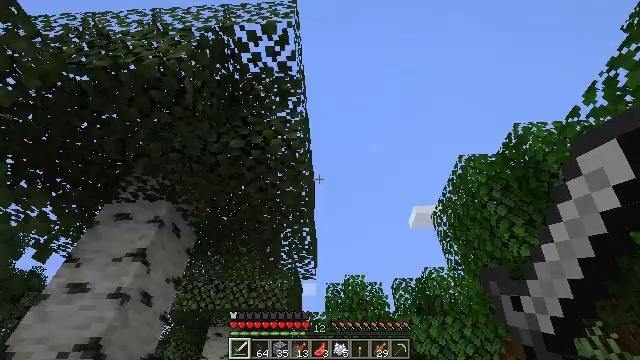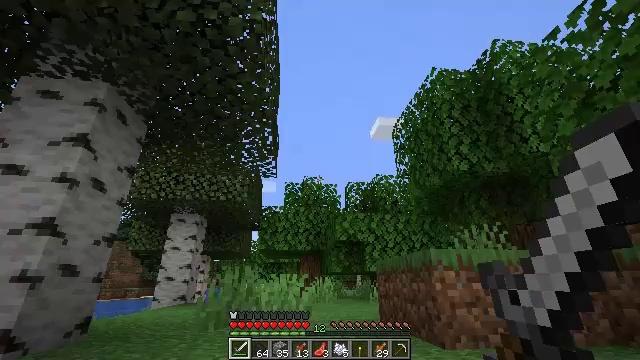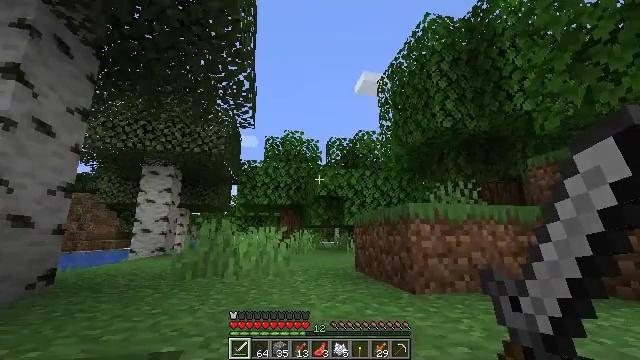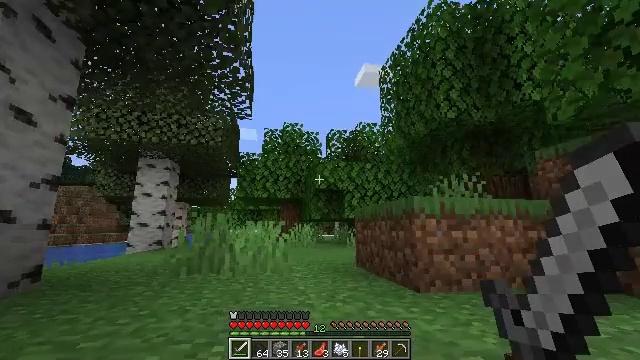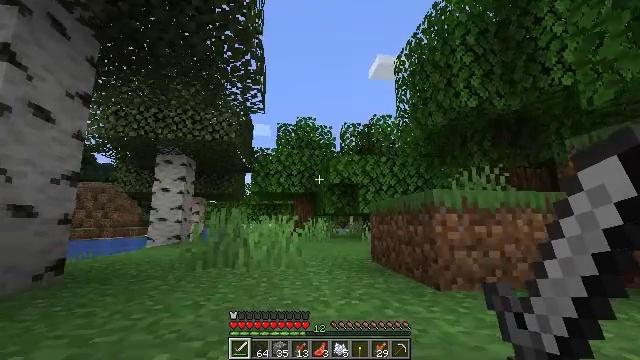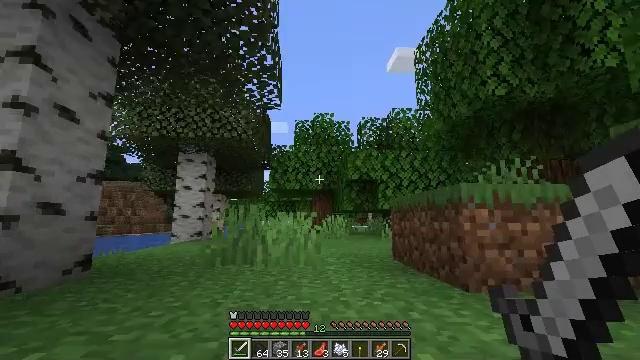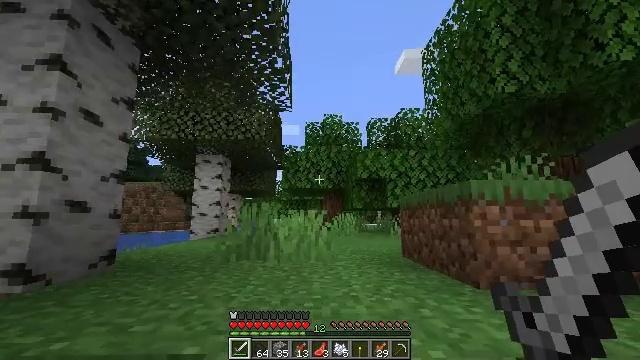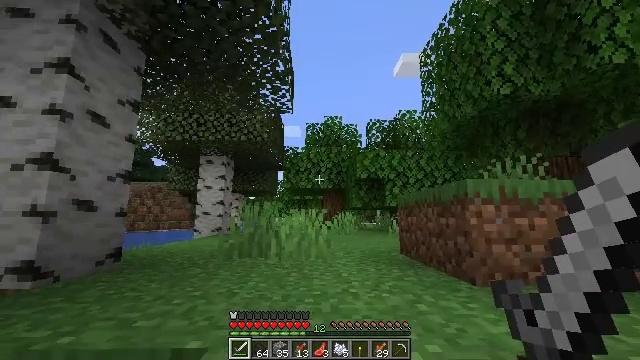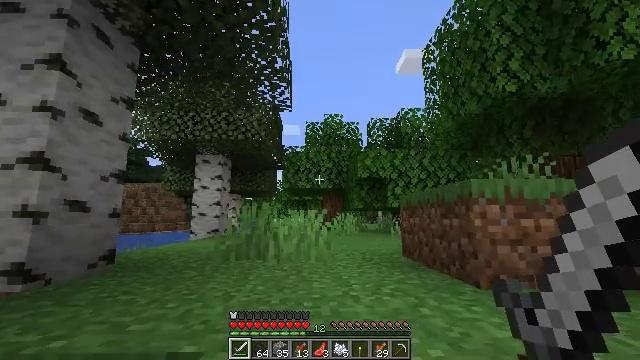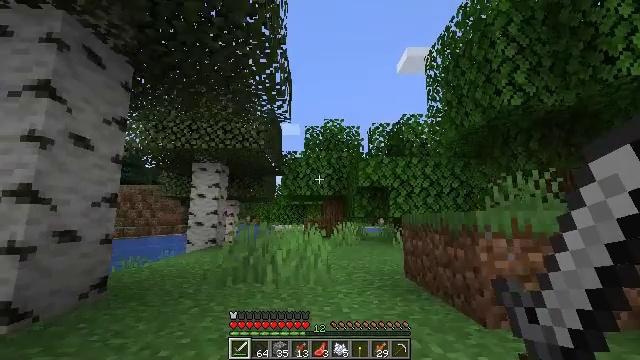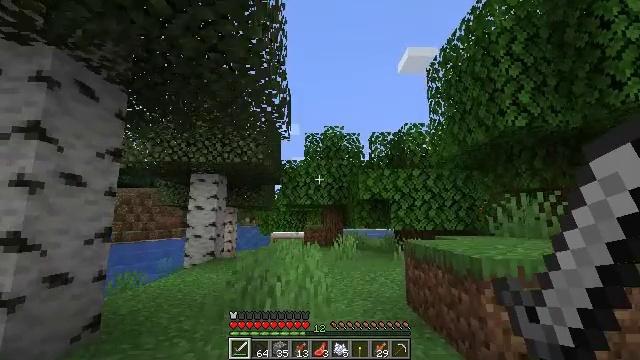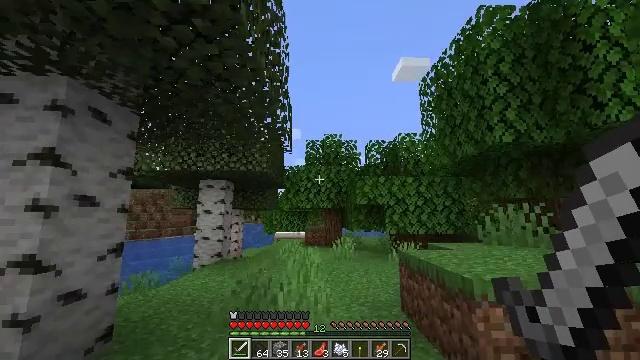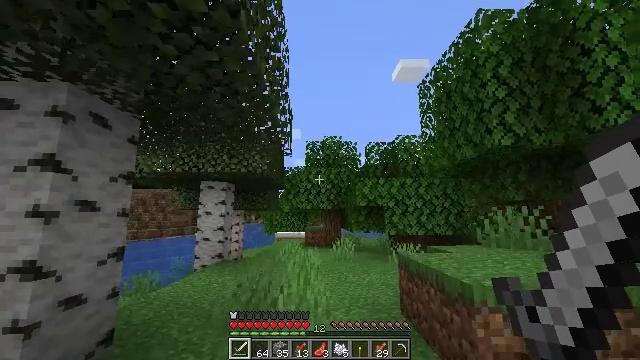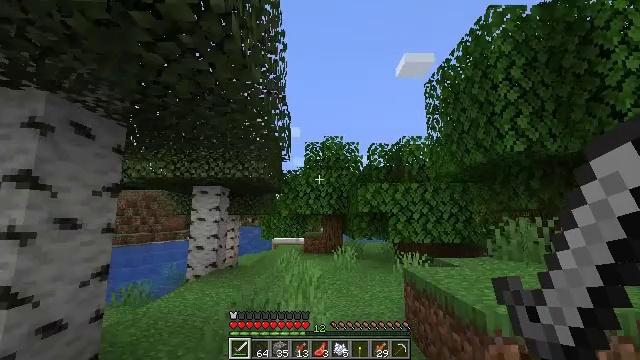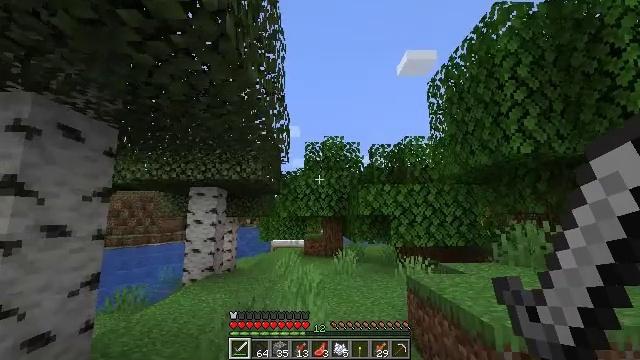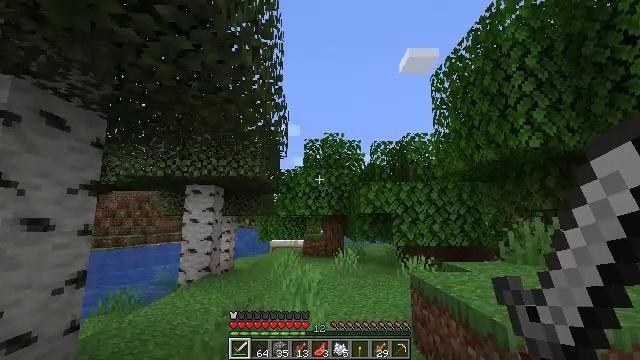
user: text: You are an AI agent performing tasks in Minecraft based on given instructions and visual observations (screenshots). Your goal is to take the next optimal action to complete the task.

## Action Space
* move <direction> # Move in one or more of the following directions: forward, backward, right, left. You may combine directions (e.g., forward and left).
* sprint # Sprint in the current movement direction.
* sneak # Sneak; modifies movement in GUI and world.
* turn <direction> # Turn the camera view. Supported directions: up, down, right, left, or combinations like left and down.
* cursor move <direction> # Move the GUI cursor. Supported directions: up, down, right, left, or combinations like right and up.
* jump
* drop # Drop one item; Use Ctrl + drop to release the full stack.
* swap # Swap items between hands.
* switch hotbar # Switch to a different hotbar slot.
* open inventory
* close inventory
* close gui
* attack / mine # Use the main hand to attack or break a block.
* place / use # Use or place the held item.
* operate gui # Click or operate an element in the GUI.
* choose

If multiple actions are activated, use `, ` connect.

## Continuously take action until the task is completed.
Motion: motion action
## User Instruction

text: Get cooked salmon by cooking raw salmon in the furnace.
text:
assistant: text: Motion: move forward, turn right and down
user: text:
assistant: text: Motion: move forward, turn right and down
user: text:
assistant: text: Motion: move forward, turn down
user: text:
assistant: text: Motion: turn left and down
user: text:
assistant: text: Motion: move forward, turn left
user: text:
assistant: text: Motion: move forward, turn left
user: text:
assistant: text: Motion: move forward
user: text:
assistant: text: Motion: move forward
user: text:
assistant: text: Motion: move forward, jump
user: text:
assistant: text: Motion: move forward, jump
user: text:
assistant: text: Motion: move forward, jump
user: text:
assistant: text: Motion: move forward, jump
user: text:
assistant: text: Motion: move forward, jump
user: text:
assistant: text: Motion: move forward, jump
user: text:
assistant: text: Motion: move forward, jump
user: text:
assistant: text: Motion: move forward, jump
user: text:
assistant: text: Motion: move forward
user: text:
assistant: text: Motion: move forward
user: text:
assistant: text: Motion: move forward
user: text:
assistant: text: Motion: no_op
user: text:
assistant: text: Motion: no_op
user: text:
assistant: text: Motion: no_op
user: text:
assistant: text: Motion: move forward
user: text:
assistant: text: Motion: move forward
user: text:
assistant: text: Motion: move forward
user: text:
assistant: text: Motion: no_op
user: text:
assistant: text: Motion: move forward
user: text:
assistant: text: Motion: move forward
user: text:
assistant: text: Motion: move forward
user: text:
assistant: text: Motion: move forward